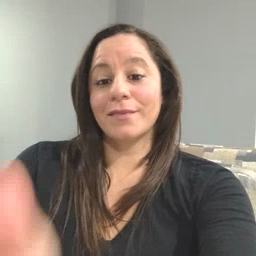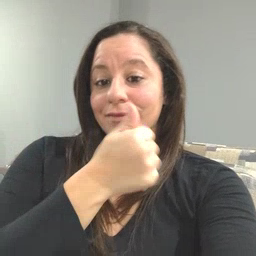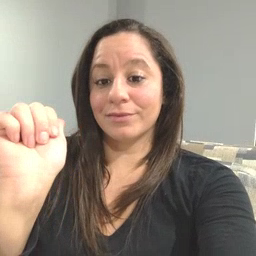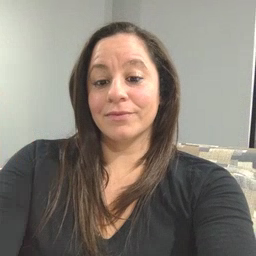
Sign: any